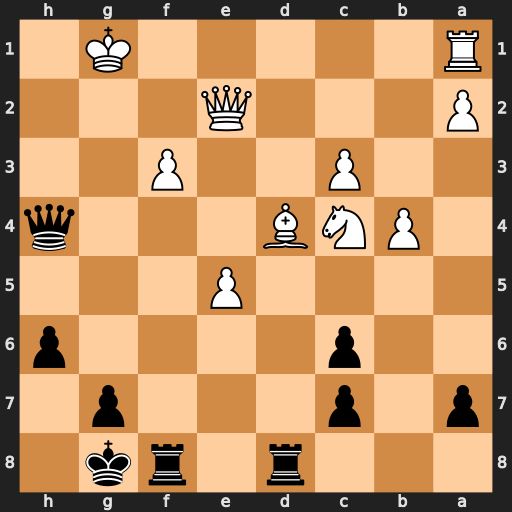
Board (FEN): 3r1rk1/p1p3p1/2p4p/4P3/1PNB3q/2P2P2/P3Q3/R5K1
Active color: b
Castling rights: -
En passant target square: -
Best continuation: Rxd4 cxd4 Qxd4+ Kg2 Qxa1